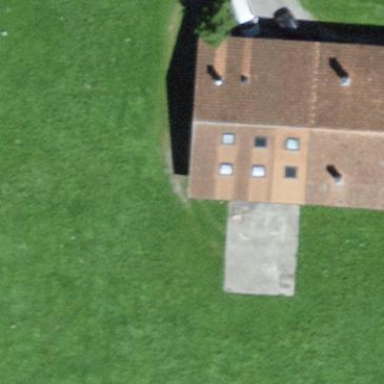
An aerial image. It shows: Farm building.